Question: Alright, so this is probably a really beginner problem here, but I've never actually used pictures inside my 'src' folder. I always have linked my pictures to some folder like 'C:\Resource\Logo.png'. I took a screenshot of how I've worked my directories. Basically I'm trying to get from 'net.mousemaze.Textures.java' to 'Resource.Font\FontA.png'.

Also, it may be worth noting that I am currently running on .
the class that gets the images is pasted at
<URL>
also, the directories have been rearranged (screenshot updated) so i dont have to deal with going back a directory. Even so, it is not working.
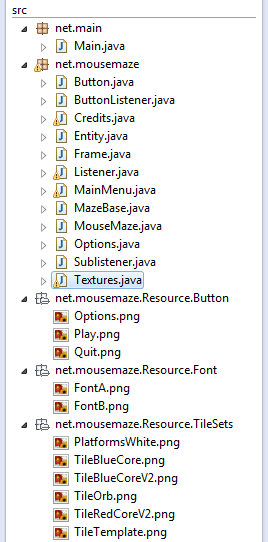
Answer: If you look at the docs, there is a method called "createImageIcon" which works within jar files:
'''
/** Returns an ImageIcon, or null if the path was invalid. */
protected ImageIcon createImageIcon(String path,
String description) {
java.net.URL imgURL = getClass().getResource(path);
if (imgURL != null) {
return new ImageIcon(imgURL, description);
} else {
System.err.println("Couldn't find file: " + path);
return null;
}
}
'''
See if you can edit that code to fit your purpose.
Link: <URL>